Question: I was following a toolbar tutorial and when I tried to add an edit text below it and then ran it on my physical device, I was unable to enter any text into it. I don't know what I did wrong. I applied a custom text color to the edit text in the apptheme, but I doubt it that the problem is because of this.
This is my xml code:
'''
<RelativeLayout xmlns:android="http://schemas.android.com/apk/res/android"
xmlns:tools="http://schemas.android.com/tools"
android:layout_width="match_parent"
android:layout_height="match_parent"
tools:context=".MainActivity">
<include
android:id="@+id/toolbar"
layout="@layout/tool_bar"/>
<EditText
android:layout_width="wrap_content"
android:layout_height="wrap_content"
android:id="@+id/editText"
android:layout_below="@+id/toolbar"
android:layout_alignParentLeft="true"
android:layout_alignParentStart="true"
android:textSize="30sp"
android:hint="enter text"/>
'''
and this is what I have in my style.xml file:
'''
sources>
<!-- Base application theme. -->
<style name="AppTheme" parent="Theme.AppCompat.Light.NoActionBar">
<!-- Customize your theme here. -->
<item name="colorPrimary">@color/ColorPrimary</item>
<item name="colorPrimaryDark">@color/ColorPrimaryDark</item>
<item name="android:editTextStyle">@style/CustomEditText</item>
</style>
<style name="CustomEditText">
<item name="android:textColor">#ab42</item>
</style>
'''
This is my main activity:
'''
public class MainActivity extends AppCompatActivity {
private Toolbar mToolbar;
@Override
protected void onCreate(Bundle savedInstanceState) {
super.onCreate(savedInstanceState);
setContentView(R.layout.activity_main);
mToolbar = (Toolbar) findViewById(R.id.toolbar);
setSupportActionBar(mToolbar);
}
@Override
public boolean onCreateOptionsMenu(Menu menu) {
getMenuInflater().inflate(R.menu.menu_main,menu);
return true;
}
@Override
public boolean onOptionsItemSelected(MenuItem item) {
int id = item.getItemId();
if(id == R.id.action_search){
Toast.makeText(this,"SEARCH",Toast.LENGTH_LONG).show();
}else if(id == R.id.action_user){
Toast.makeText(this,"User",Toast.LENGTH_LONG).show();
}else{
Toast.makeText(this,"Overflow",Toast.LENGTH_LONG).show();
}
return super.onOptionsItemSelected(item);
}
'''

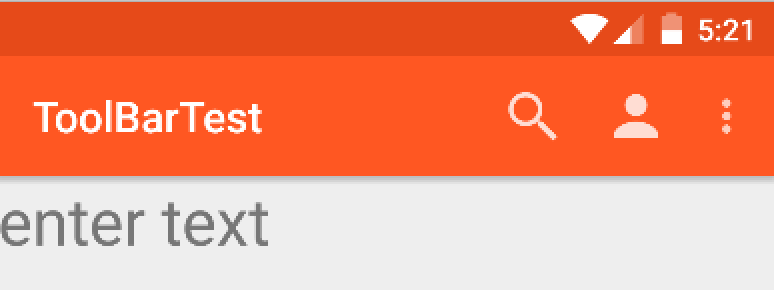
Answer: I found the problem, myself. I forgot to inherit from some of the theme's base edit texts like that:
'''
<style name="CustomEditText" parent="Widget.AppCompat.EditText">
<item name="android:textColor">#ab42</item>
</style>
'''